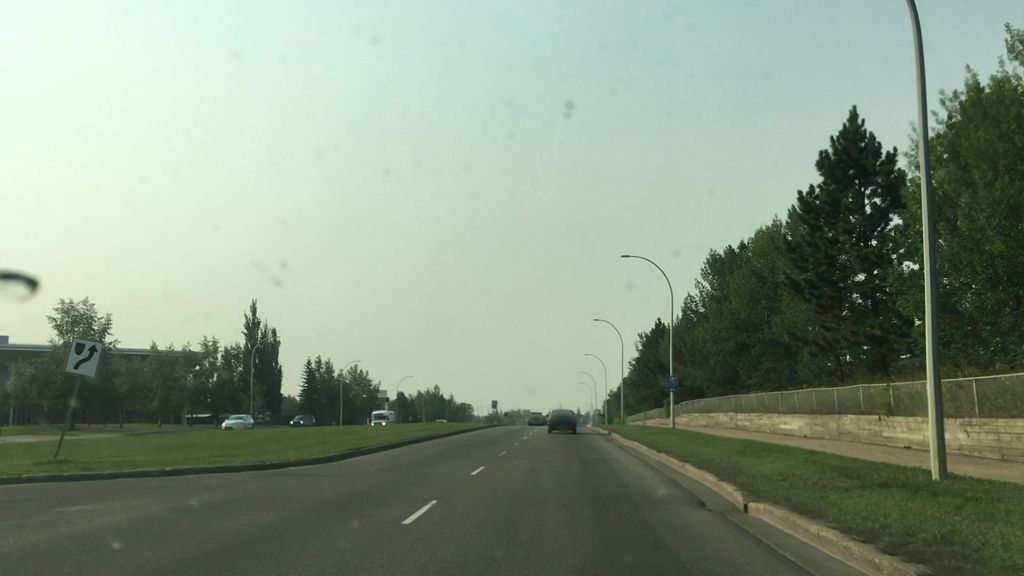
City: edmonton